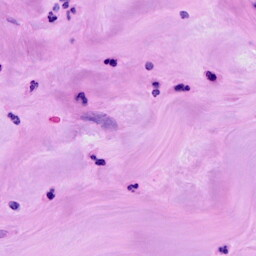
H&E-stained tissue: Breast